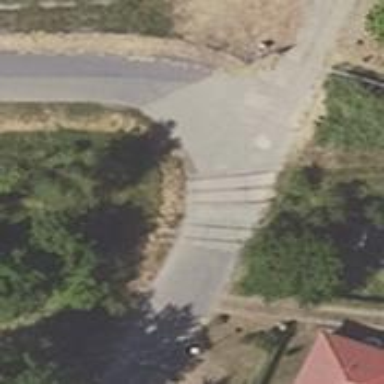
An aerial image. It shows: Abandoned railway yard.